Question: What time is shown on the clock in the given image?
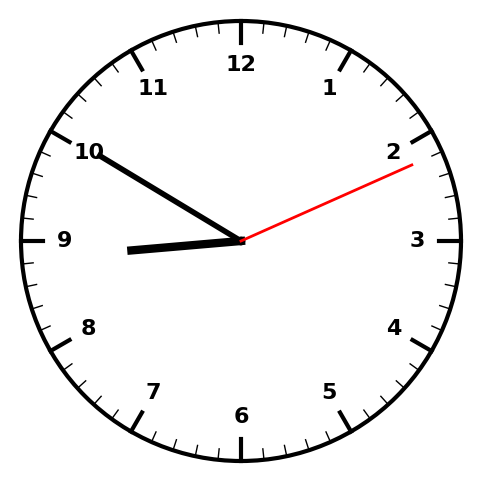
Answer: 08:50:11